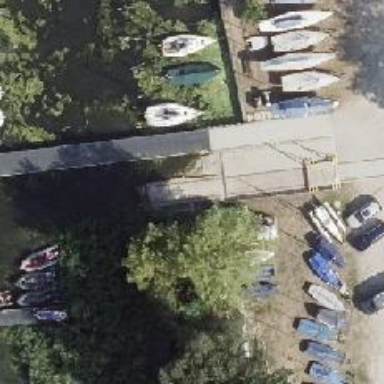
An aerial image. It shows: Slipway on leisure land.